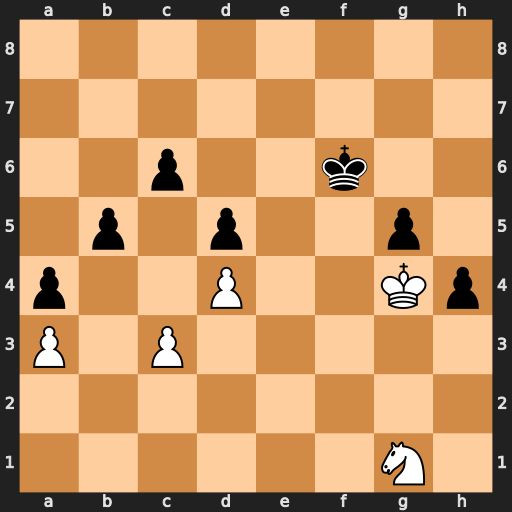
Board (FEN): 8/8/2p2k2/1p1p2p1/p2P2Kp/P1P5/8/6N1
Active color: w
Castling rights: -
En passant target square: -
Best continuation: Nh3 c5 dxc5 d4 cxd4